Question: i have refer <URL> it get nothing. so how can i get jar file first?
after some time i got jar file name is "" & ""
but not get sucess to import 'import org.apache.commons.net.ftp.*;' class.
i have also refer site form :: <URL>
which recommended jar filen & also download but got same problem for me.

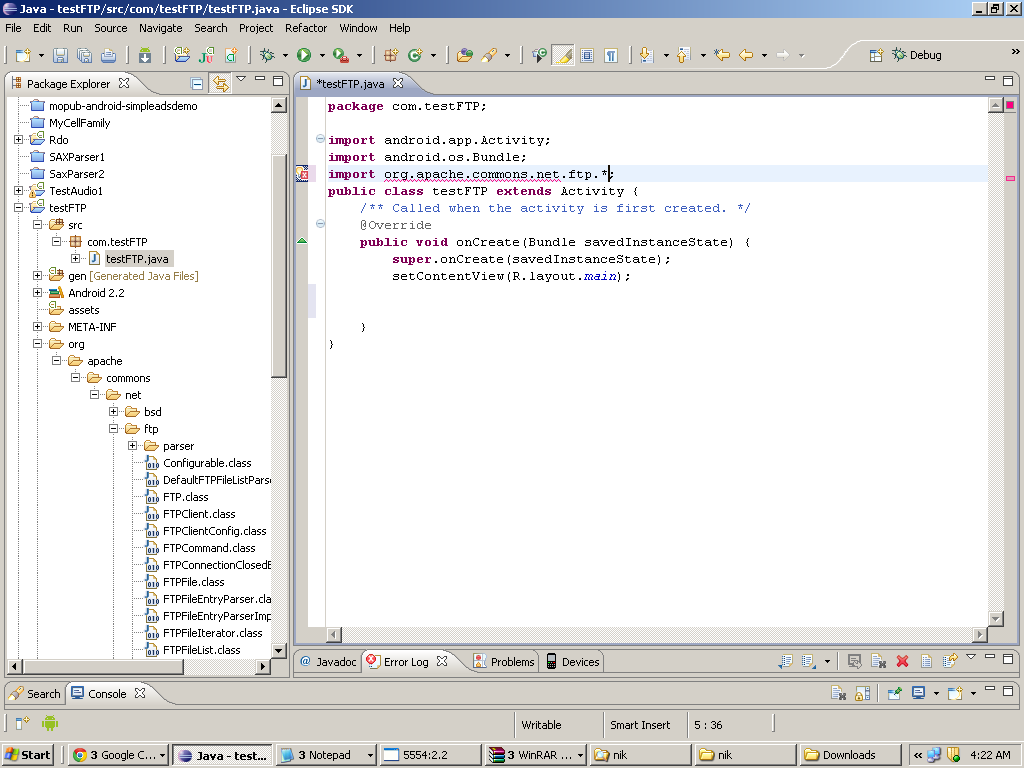
Answer: Apache Commons FTP client is part of Apache Commons Net library: <URL>
Download the .zip, unpack it and use the .jar.